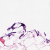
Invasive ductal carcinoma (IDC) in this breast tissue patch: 0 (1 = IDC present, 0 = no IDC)